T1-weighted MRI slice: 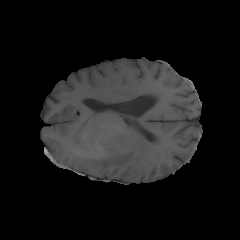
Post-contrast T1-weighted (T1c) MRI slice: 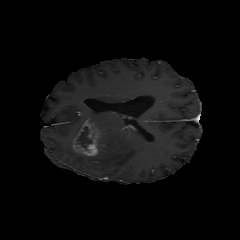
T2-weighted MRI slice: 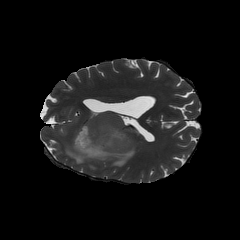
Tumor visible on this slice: yes